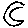
Label: moon